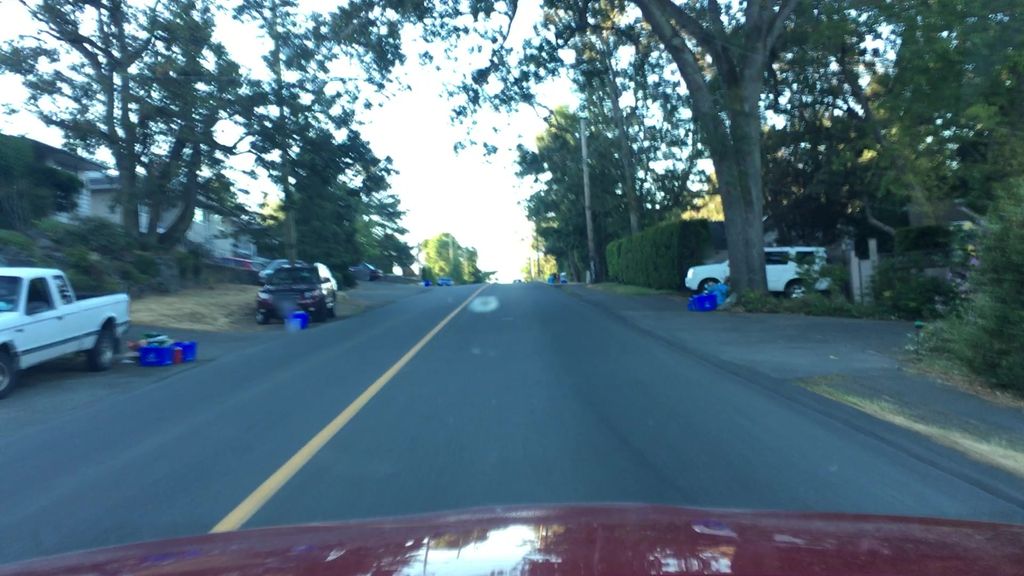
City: victoria